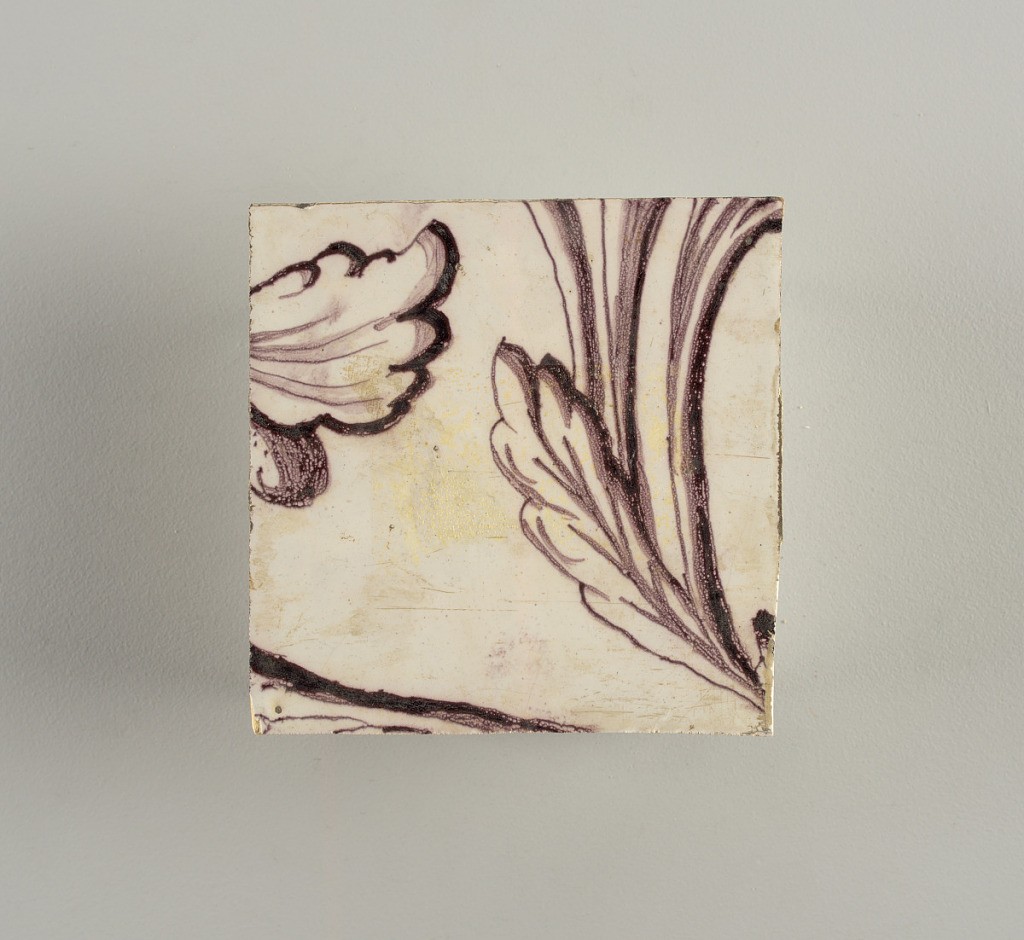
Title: Tile wall facing
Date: ca. 1725
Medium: Tin-glazed earthenware, underglaze
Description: Horizontal rectangle.  Thirty tiles wide and twenty-three tiles high with opening for fireplace eleven tiles wide and ten high.  Foliage arabesques disposed about three vertical axes from which are emphazised by urns at center and right, and at left by the figure of a standing woman carrying an infant on her arm and accompanied by two children.